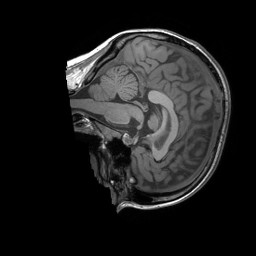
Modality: T1w
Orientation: sagittal
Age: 30
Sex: female